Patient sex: M
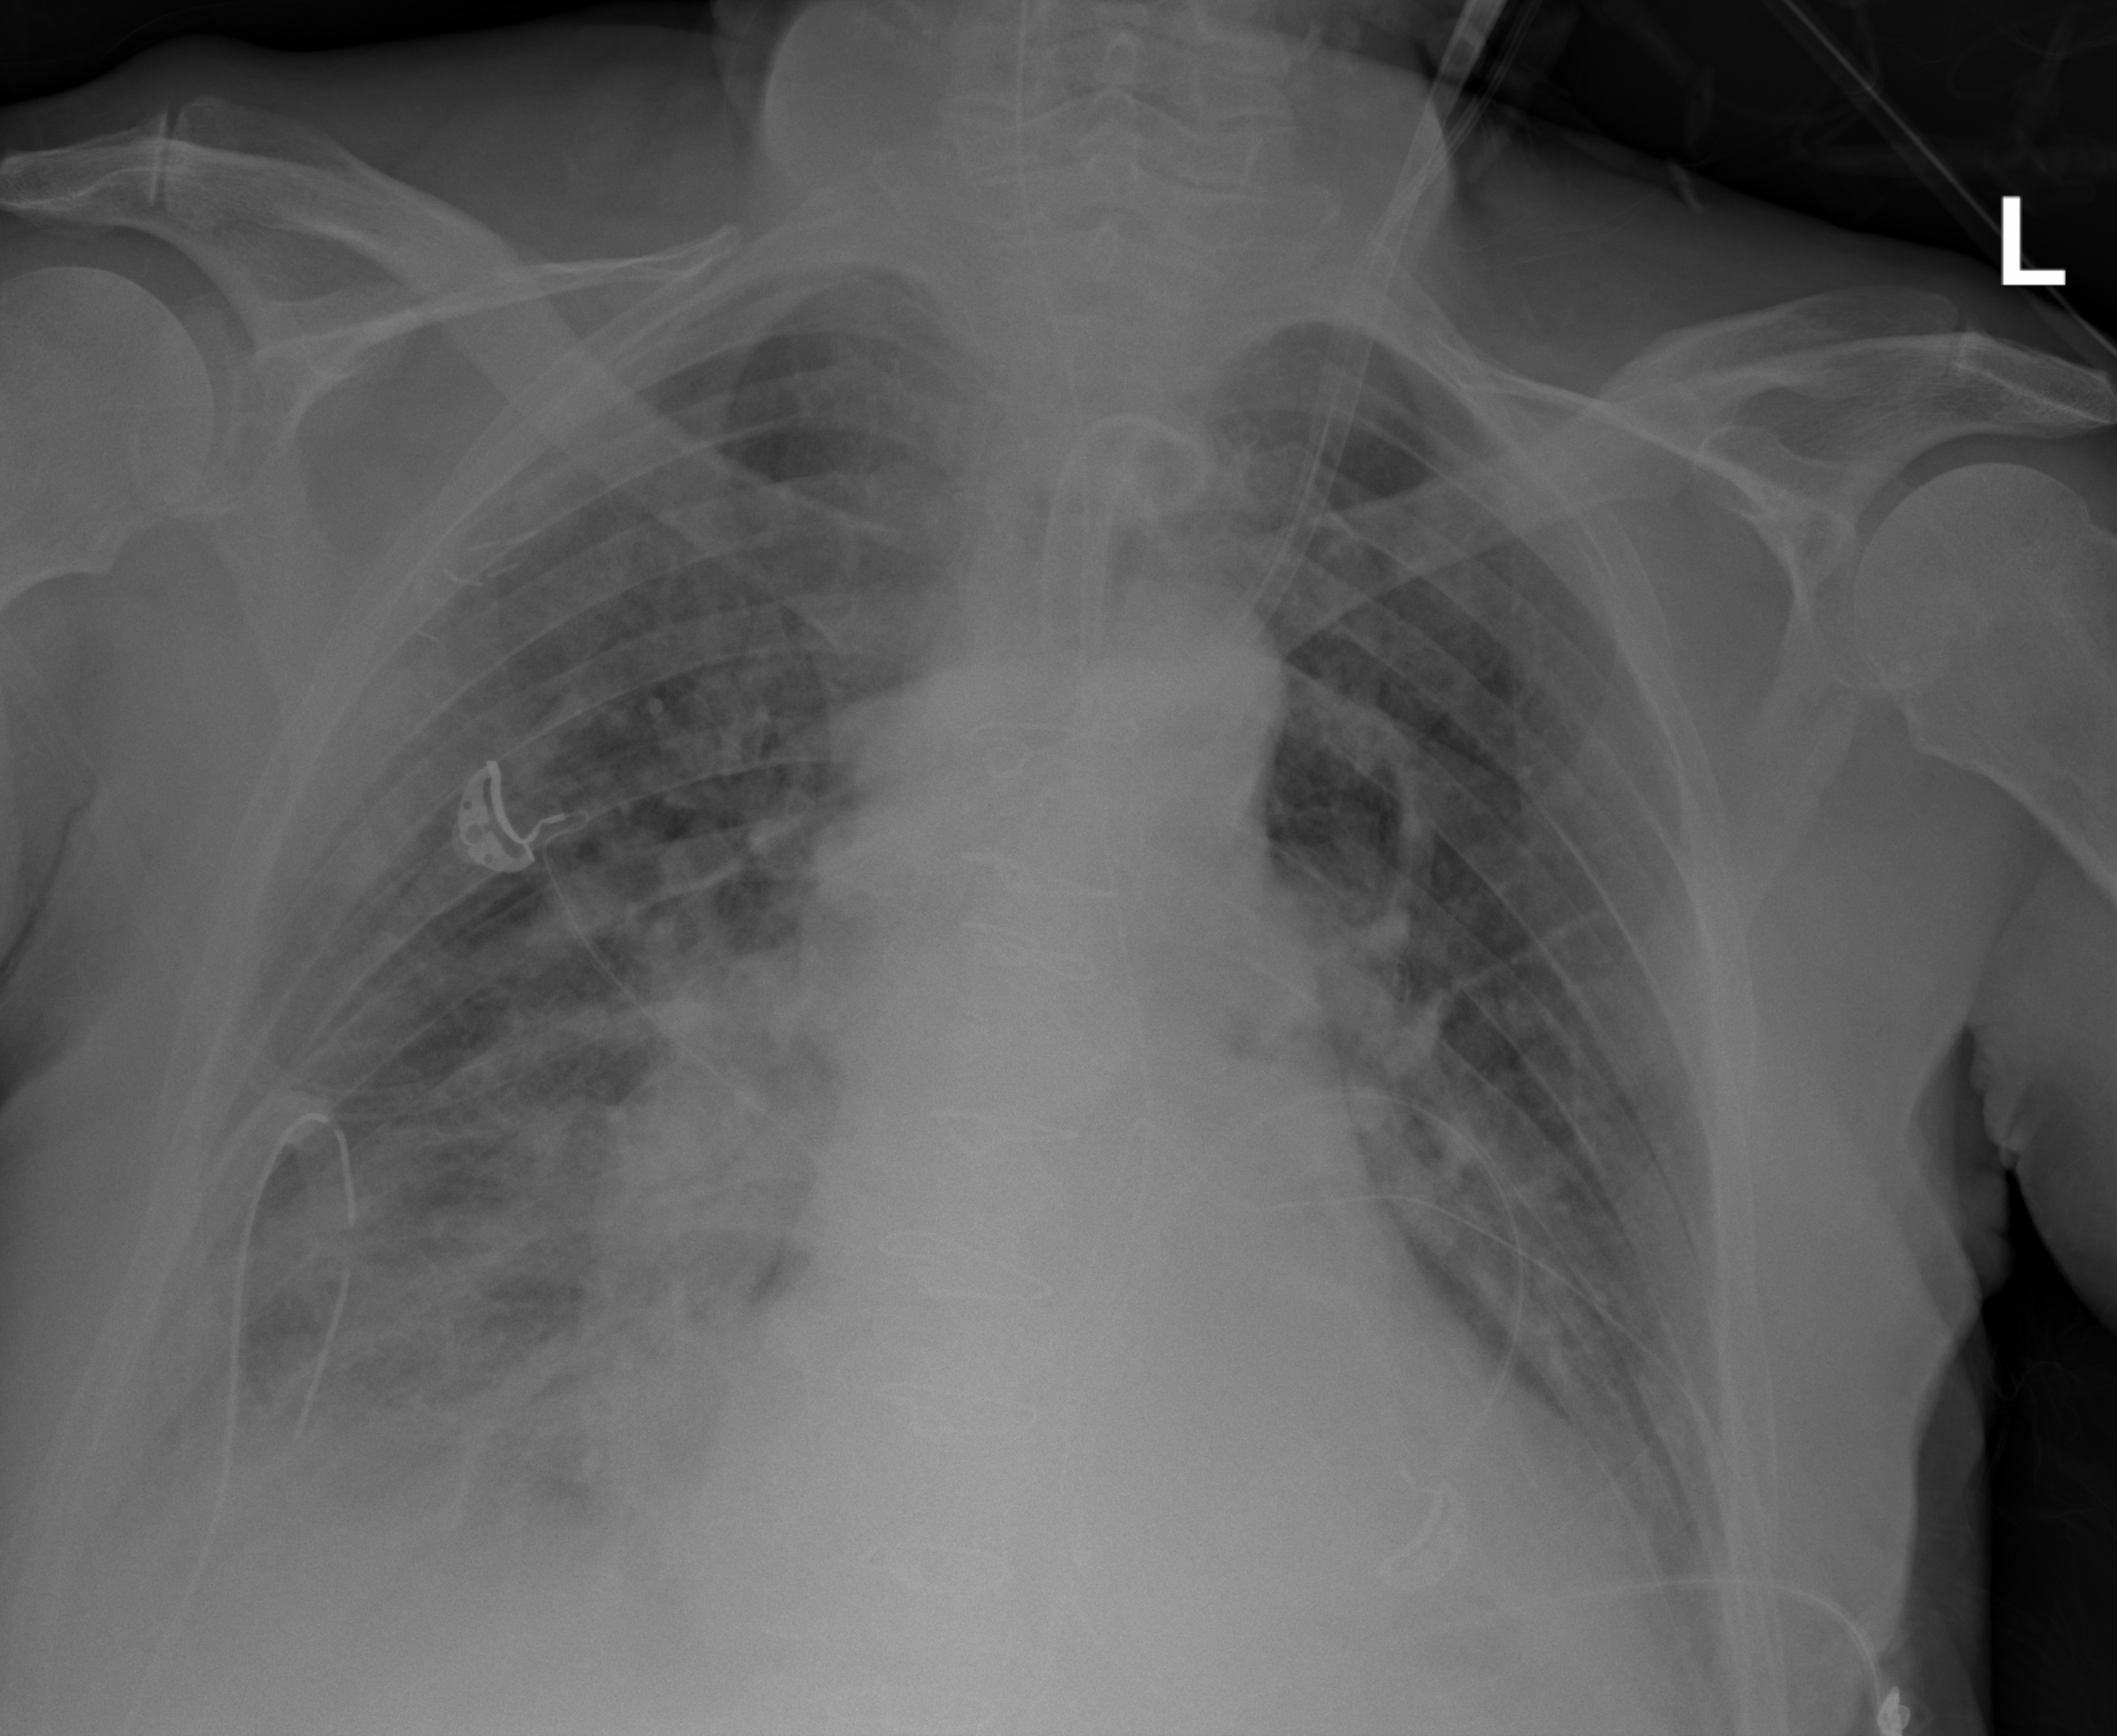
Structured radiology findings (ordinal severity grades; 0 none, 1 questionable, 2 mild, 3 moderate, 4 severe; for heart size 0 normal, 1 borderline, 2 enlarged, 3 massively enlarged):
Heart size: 1
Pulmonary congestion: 3
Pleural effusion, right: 3
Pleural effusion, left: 2
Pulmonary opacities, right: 3
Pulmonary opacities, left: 2
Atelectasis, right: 3
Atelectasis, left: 2